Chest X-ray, PA view. Patient: 43 years old, sex M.
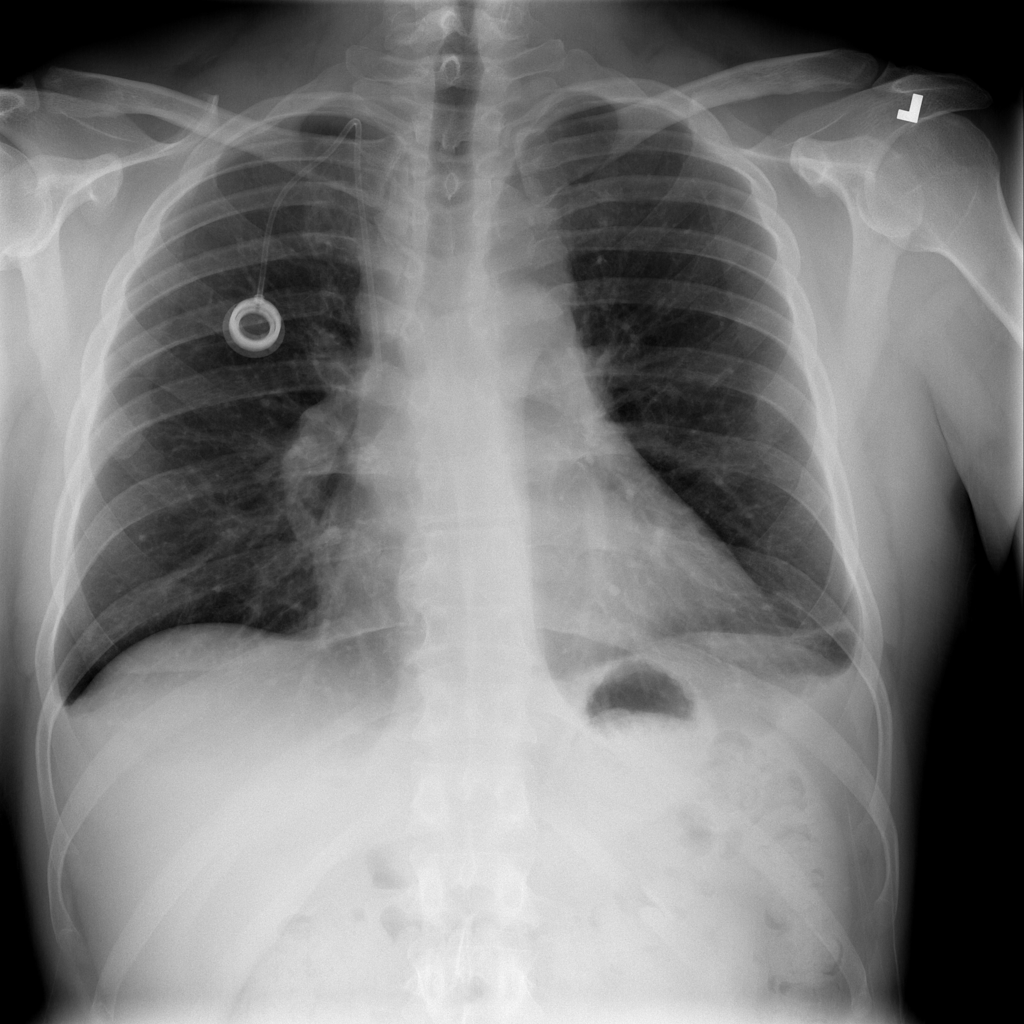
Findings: Effusion, Mass